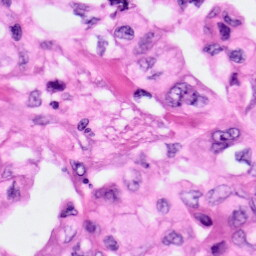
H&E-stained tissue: Pancreatic